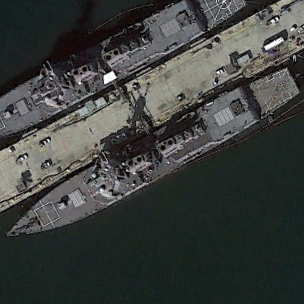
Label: destroyer